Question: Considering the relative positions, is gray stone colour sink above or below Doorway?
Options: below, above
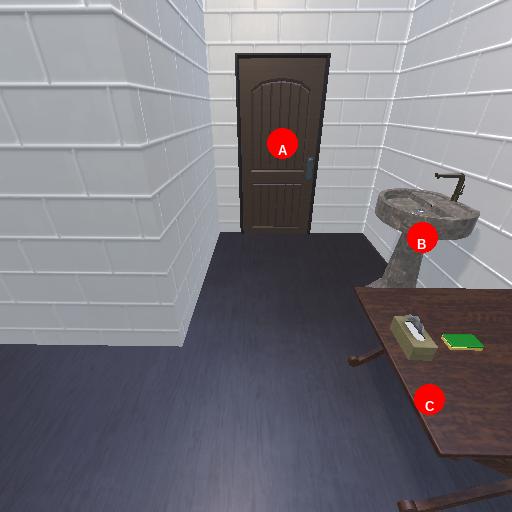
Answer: below